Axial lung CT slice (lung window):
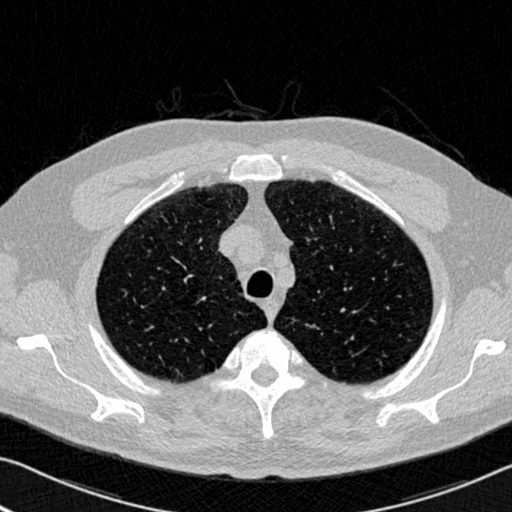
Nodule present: no